Field crop: maize
Growth stage: 2
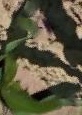
Species: maize